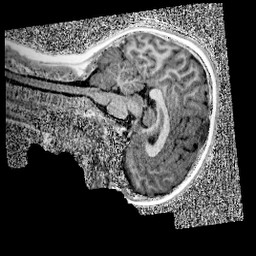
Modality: UNIT1
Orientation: sagittal
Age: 9
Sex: female
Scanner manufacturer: siemens
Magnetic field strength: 3 T
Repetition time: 4 s
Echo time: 0.00299 s